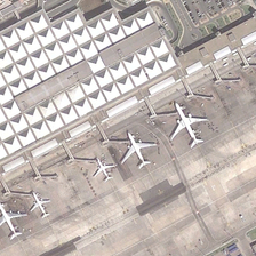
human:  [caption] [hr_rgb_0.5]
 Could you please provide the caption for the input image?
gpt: Five planes are near the big building at the airport.

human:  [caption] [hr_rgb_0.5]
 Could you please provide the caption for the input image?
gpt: There are large and small planes on the ground.

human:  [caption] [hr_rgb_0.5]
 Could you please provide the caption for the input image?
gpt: the airport facilities are complete .

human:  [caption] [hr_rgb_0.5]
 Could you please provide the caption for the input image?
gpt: Five planes near a large building at the airport.

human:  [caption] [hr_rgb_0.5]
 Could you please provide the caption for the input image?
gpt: There are large and small planes on the ground.